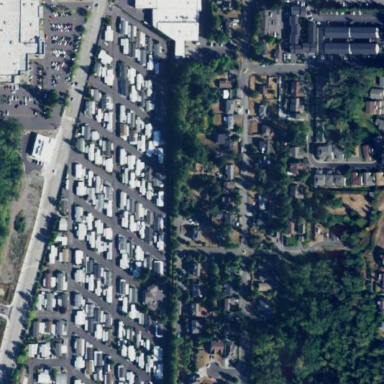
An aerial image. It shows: Residential area designated as trailer park.